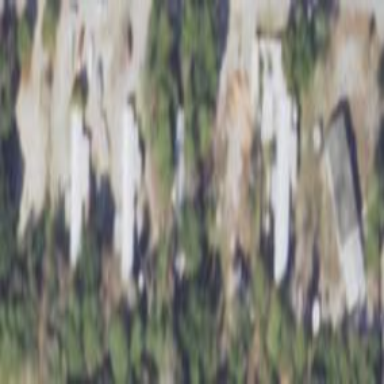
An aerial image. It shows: Residential area known as trailer park.